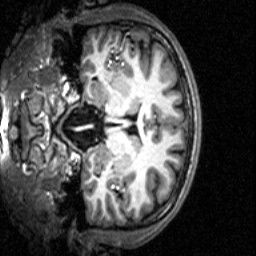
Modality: T1w
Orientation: coronal
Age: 21
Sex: male